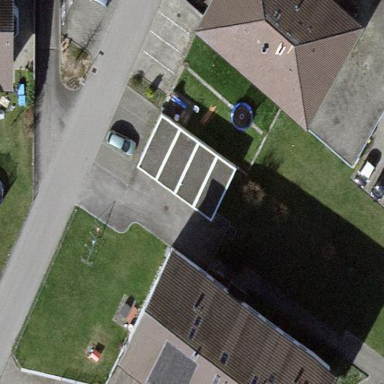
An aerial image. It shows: Group of garages.